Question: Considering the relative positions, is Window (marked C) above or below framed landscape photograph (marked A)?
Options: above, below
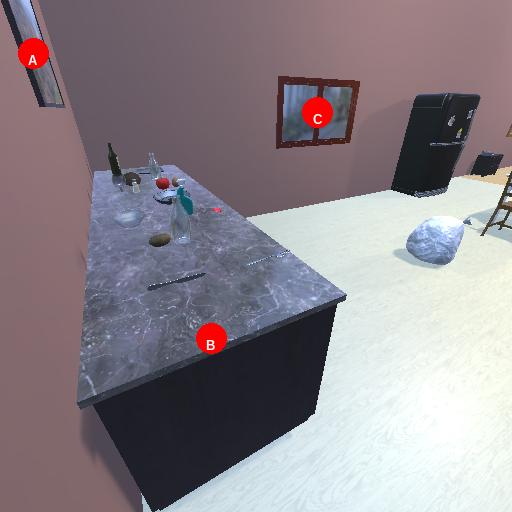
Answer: above